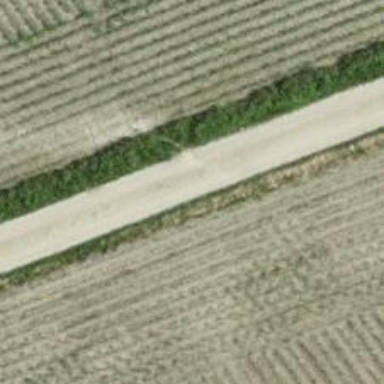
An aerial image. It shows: Track with fine gravel surface graded as grade 2.